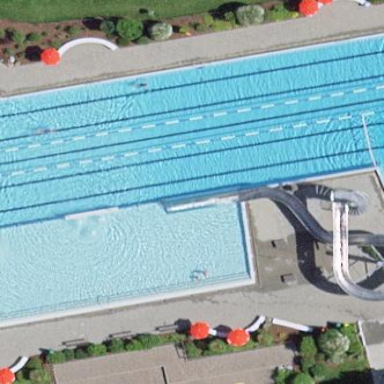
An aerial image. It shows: Swimming pool located in leisure land.